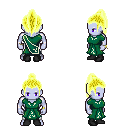
a pixel art fantasy rpg character, male body template, dark elf, purple skin, sash dress, white pants, gold long topknot hairstyle, bracelets, black shoes, four views (front, back, left, right), 2x2 character sprite sheet, small pixel art, hard edges, no anti-aliasing